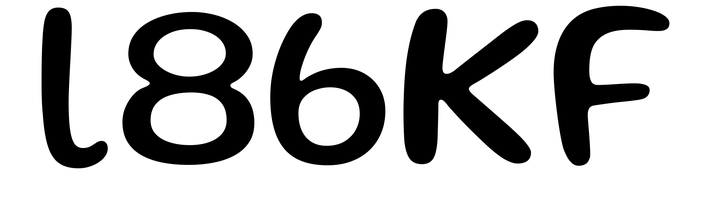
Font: Gluten_Regular